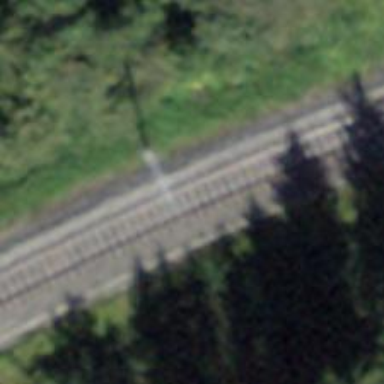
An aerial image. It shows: Single railway track with electrified contact line.